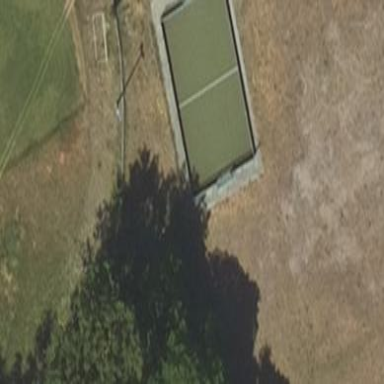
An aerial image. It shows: Soccer pitch for leisure land activities.